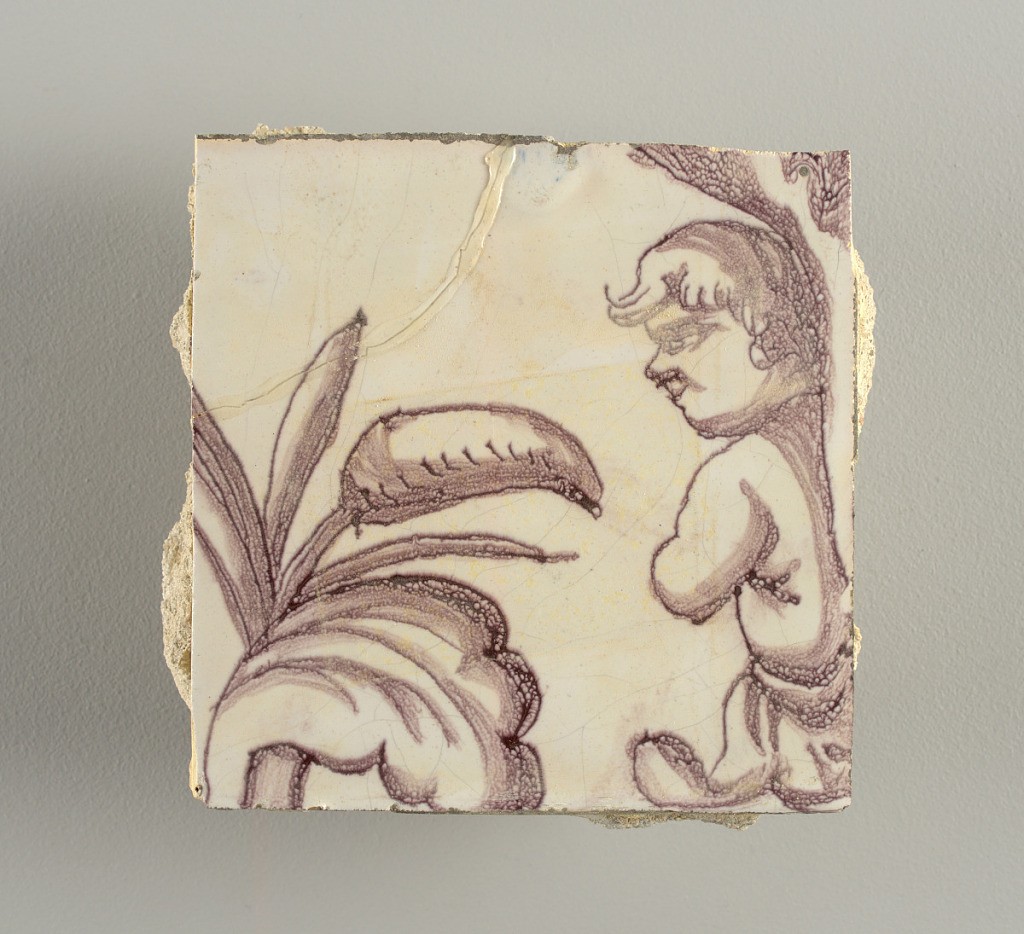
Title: Tile wall facing
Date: ca. 1725
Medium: Tin-glazed earthenware, underglaze
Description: Horizontal rectangle.  Thirty tiles wide and twenty-three tiles high with opening for fireplace eleven tiles wide and ten high.  Foliage arabesques disposed about three vertical axes from which are emphazised by urns at center and right, and at left by the figure of a standing woman carrying an infant on her arm and accompanied by two children.